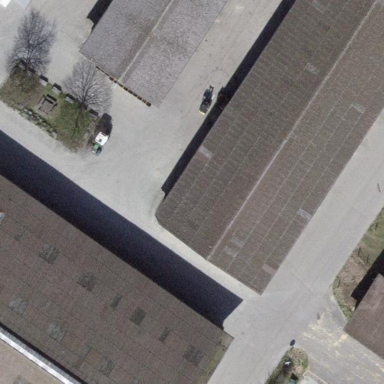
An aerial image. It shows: Farm auxiliary building.